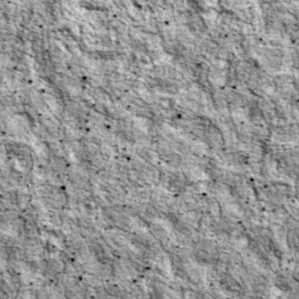
Label: non_frost